Field crop: maize
Growth stage: 2
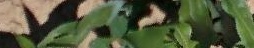
Species: maize